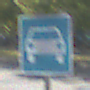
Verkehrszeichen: Kraftfahrstrasse
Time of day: Midday
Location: Outdoor (Urban)
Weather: Clear
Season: NotSpecified
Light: Natural